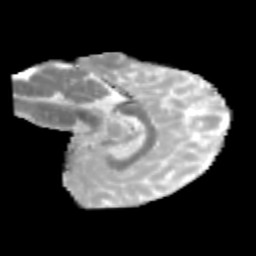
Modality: MD
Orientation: sagittal
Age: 11
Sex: male
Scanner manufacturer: siemens
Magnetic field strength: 3 T
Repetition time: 3.8 s
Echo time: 0.07 s